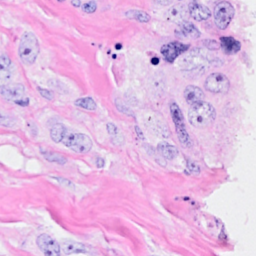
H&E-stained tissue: Breast